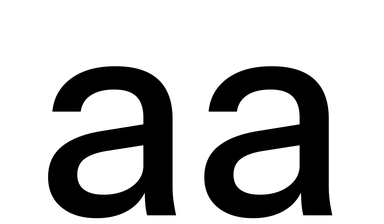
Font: InstrumentSans_Medium